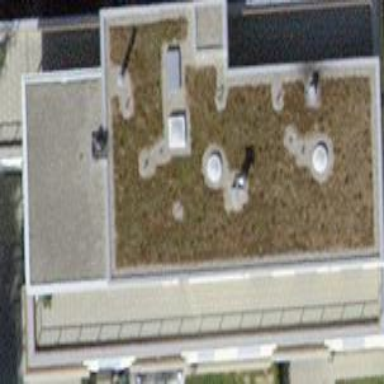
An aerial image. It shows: Apartment building with flat roof.